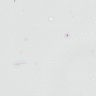
Metastatic tissue present: no